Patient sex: M
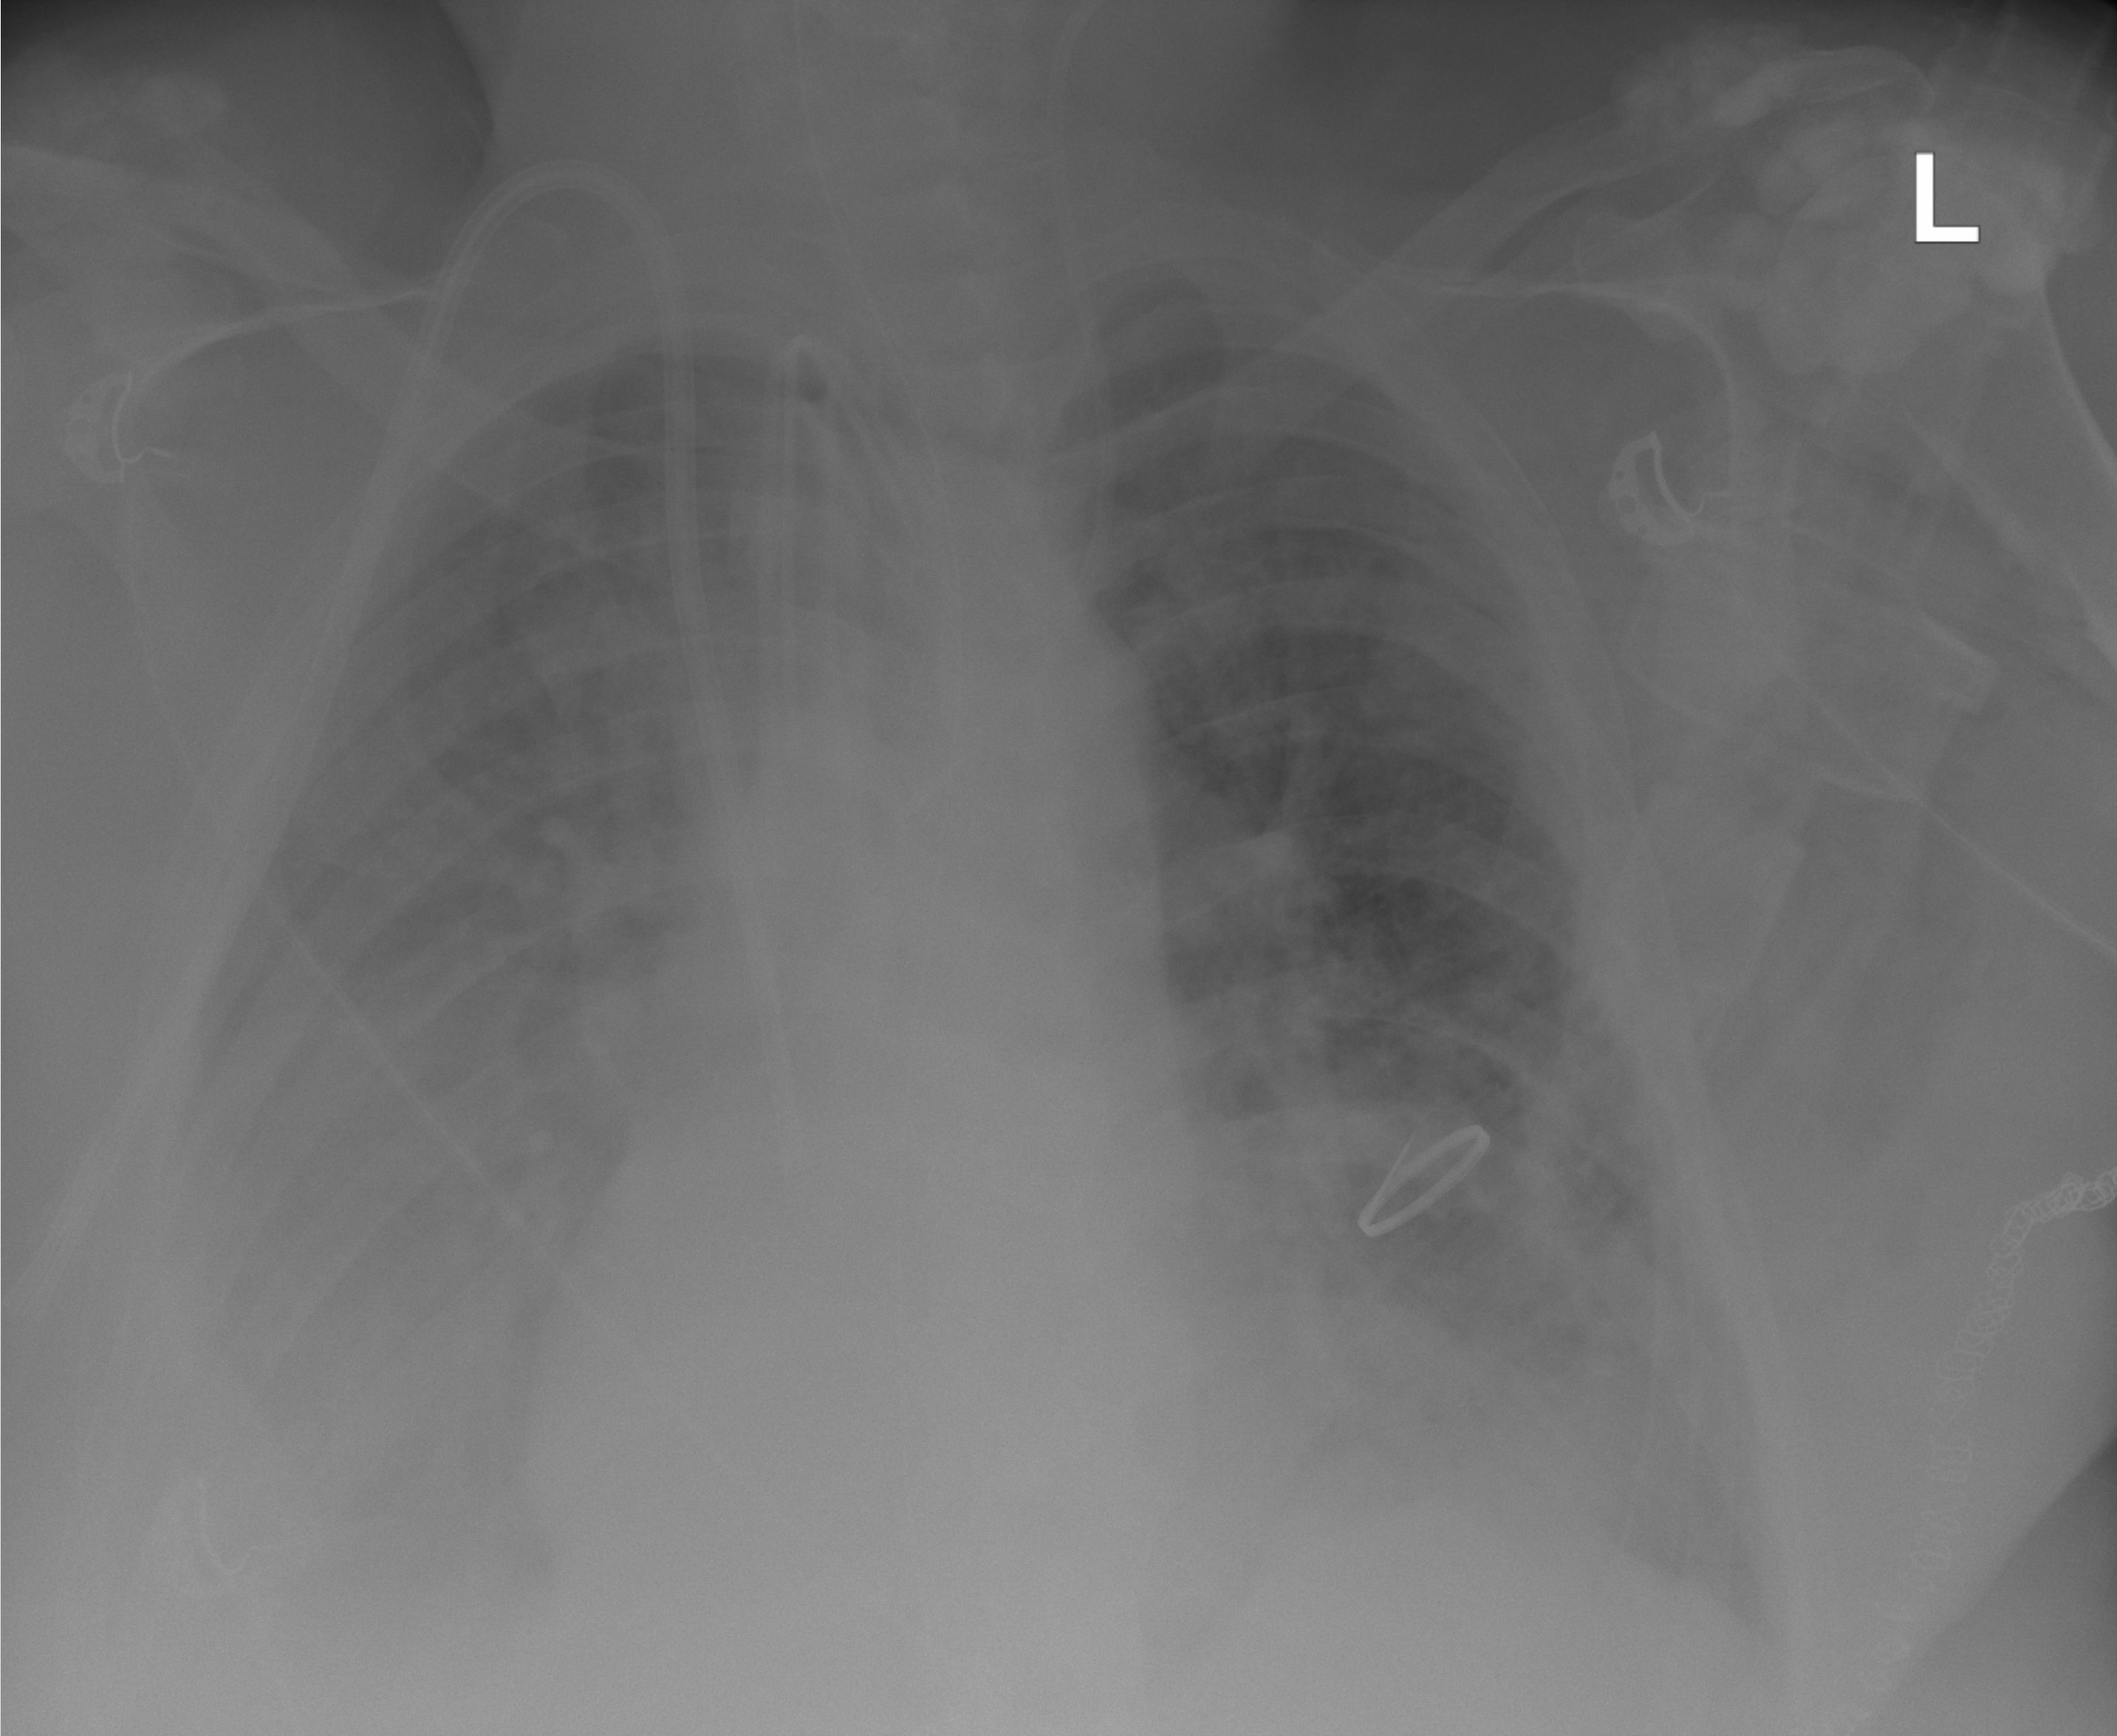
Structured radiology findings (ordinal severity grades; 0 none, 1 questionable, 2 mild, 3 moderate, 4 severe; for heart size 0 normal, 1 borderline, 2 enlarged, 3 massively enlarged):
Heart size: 2
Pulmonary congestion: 2
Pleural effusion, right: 2
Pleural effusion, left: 1
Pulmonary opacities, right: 1
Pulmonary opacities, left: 1
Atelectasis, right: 2
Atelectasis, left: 2